Aerial crown-view tile of a tropical tree (Barro Colorado Island, Panama), acquired 20241216:
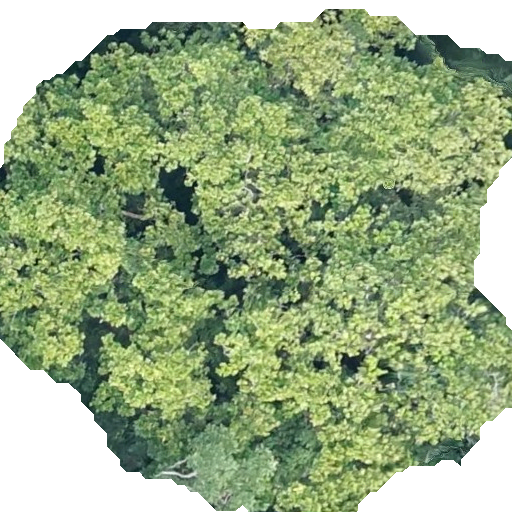
Species: Anacardium excelsum
GBIF accepted scientific name: Anacardium excelsum
Crown area: 319.587 m²